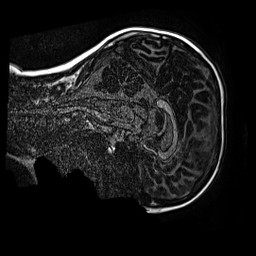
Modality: MP2RAGE
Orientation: sagittal
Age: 10
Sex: male
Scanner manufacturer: siemens
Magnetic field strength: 3 T
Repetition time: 4 s
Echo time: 0.00299 s